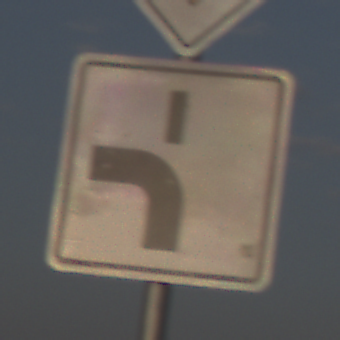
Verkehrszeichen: VerlaufVorfahrtsstrasse5
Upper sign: Vorfahrtsstrasse
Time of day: SunriseSunset
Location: Outdoor (Nature)
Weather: PartlyCloudy
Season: NotSpecified
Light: Natural